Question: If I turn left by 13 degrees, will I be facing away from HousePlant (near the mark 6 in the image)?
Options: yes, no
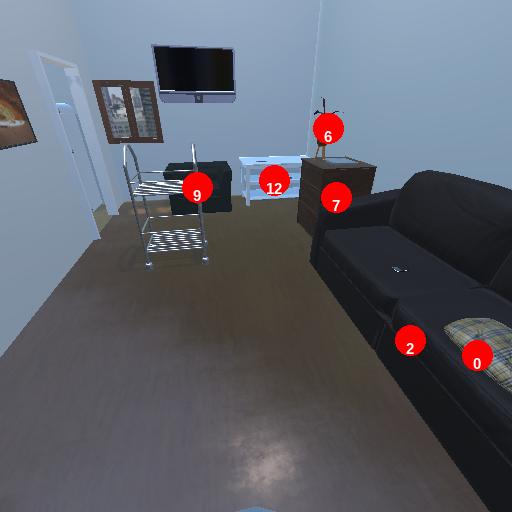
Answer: yes